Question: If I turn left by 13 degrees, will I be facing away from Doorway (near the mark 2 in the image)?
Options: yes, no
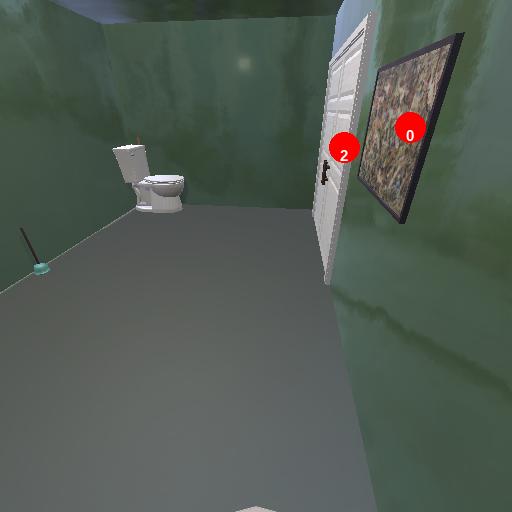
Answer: yes